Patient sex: M
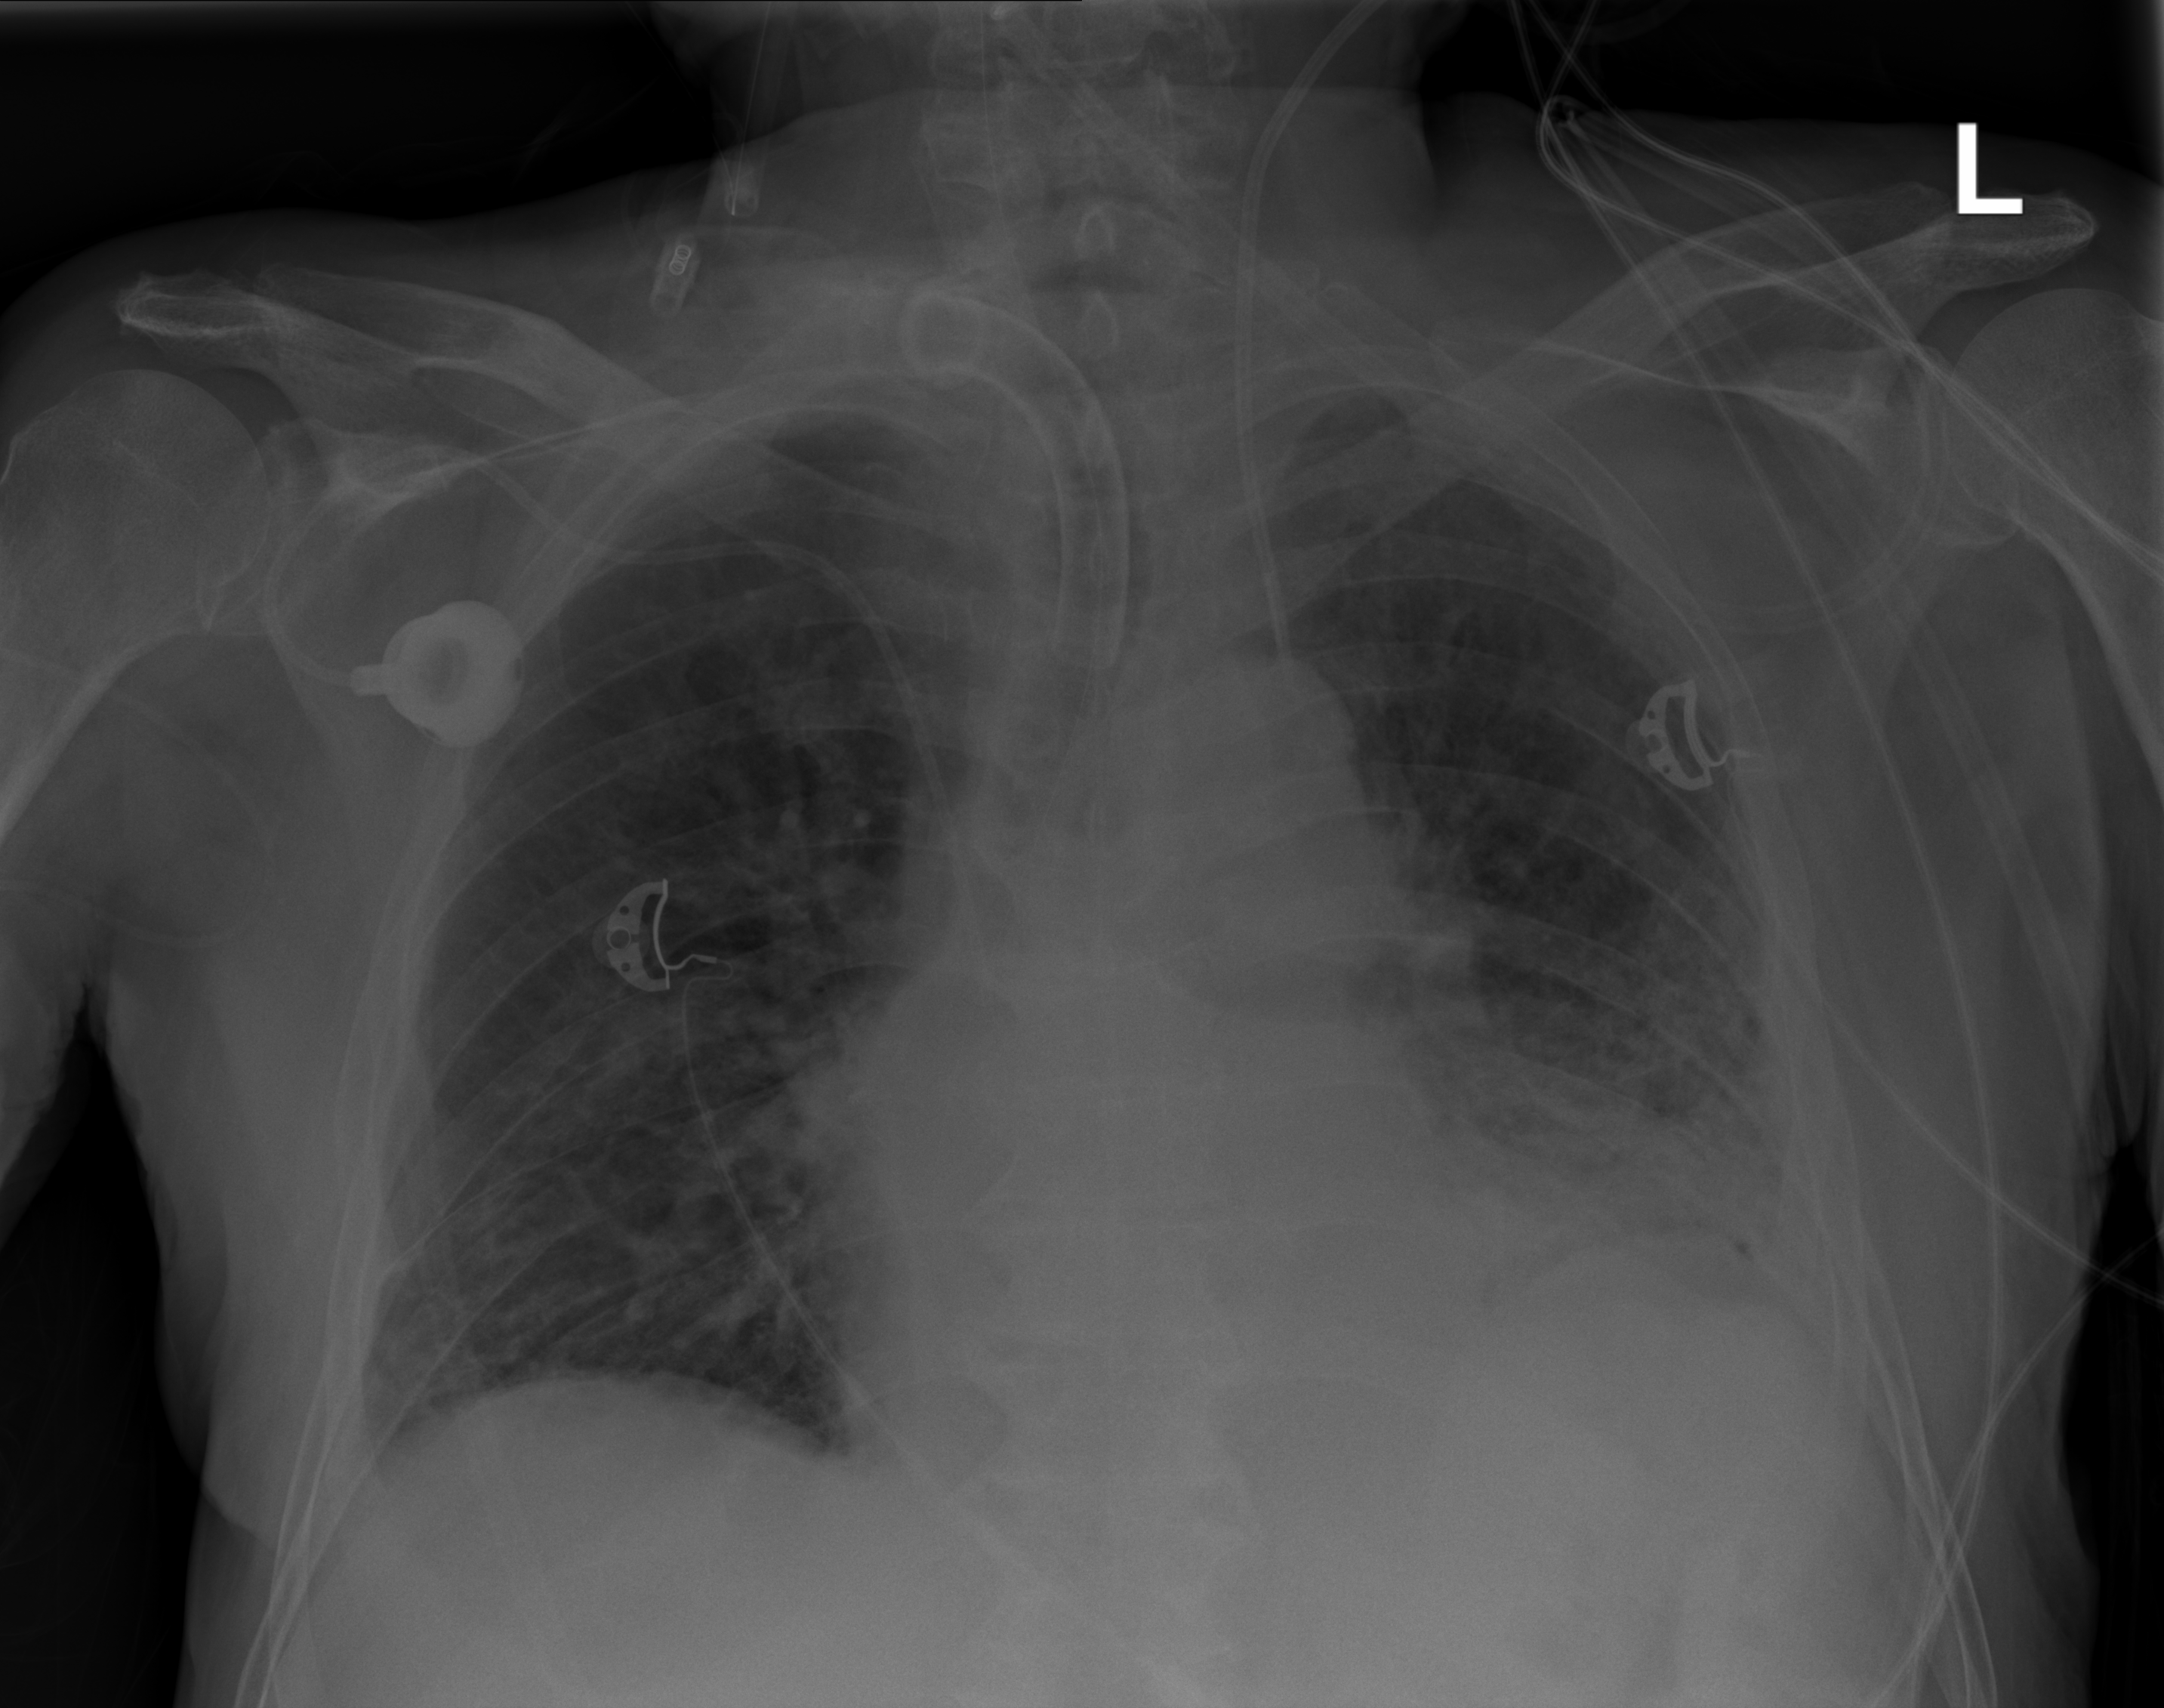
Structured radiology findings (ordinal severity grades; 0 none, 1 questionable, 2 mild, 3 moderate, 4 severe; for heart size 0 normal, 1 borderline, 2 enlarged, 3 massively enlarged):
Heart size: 2
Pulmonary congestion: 1
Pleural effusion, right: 0
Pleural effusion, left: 2
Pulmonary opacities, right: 0
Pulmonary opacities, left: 3
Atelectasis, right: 2
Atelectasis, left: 3